Interaction volume radius: 10 \u00c5
Interaction volume height: 30 \u00c5
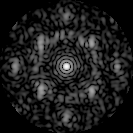
Disorder parameter: 0.5622